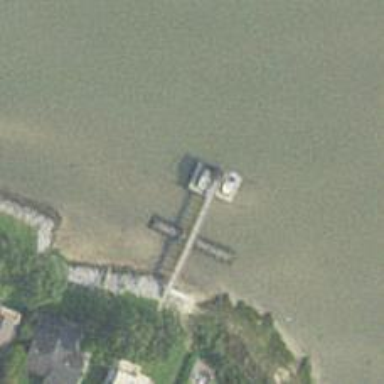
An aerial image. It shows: Man-made pier.